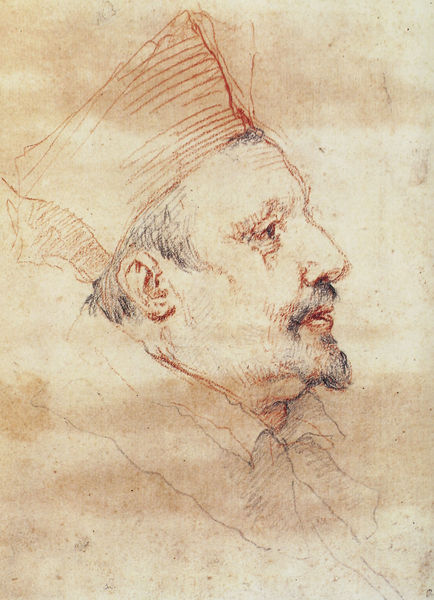
Titel: Portrait von Kardinal Scipione Borghese
Künstler: Giovanni Lorenzo Bernini
Schlagwörter: kopf, mann, umhang, hut, mund, nase, ohr, profil, schwarz, skizze, stirn, zeichnung, rot, schleife, bart, kappe, mütze, schnurrbart, falten, kragen, bildnis, hals, portrait, porträt, auge, haare, blatt, kinn, lippen, kopfbedeckung, papier, studie, kinnbart, schraffur, seite, bleistift, kardinal, entwurf, spitzbart, flecken, doppelkinn, priester, fleckig, rötel, nordalpin, kardinalshut